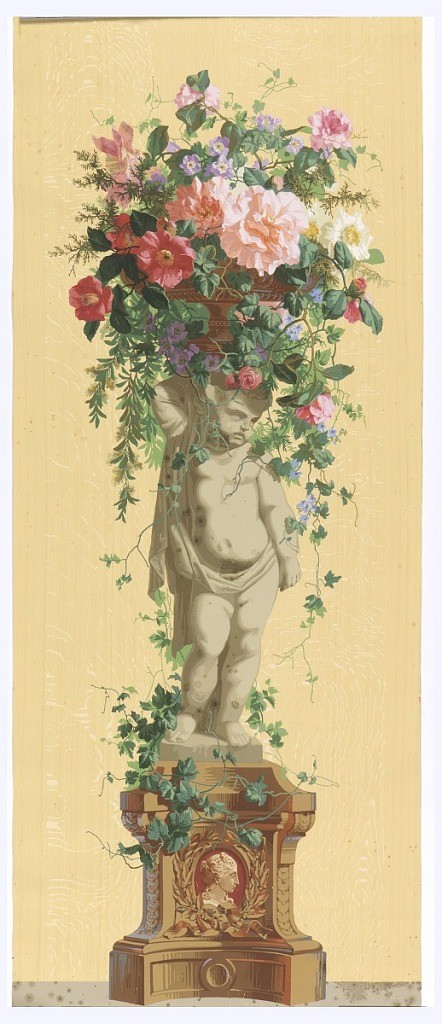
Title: Decorative panel
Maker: Jules Desfossé, French, active 1851 - 1863
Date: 1856–57
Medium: Block-printed paper
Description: Statue of an infant, standing on vine-covered pedestal with a burgundy cameo in the base. Putto is facing right, supporting a basket of vining flowers. Printed on a woodgrain background.